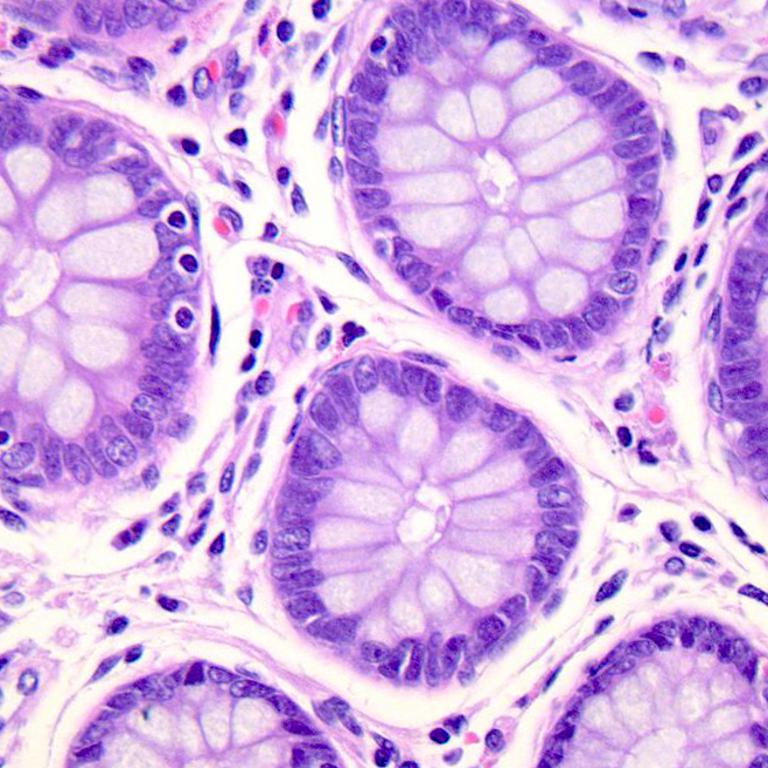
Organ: colon
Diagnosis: benign